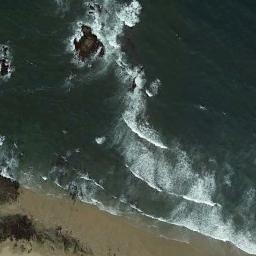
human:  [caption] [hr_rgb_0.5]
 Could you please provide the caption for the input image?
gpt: The waves were blowing by the beach .

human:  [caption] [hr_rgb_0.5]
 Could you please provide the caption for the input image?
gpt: Dark sea water with white waves and dark reefs .

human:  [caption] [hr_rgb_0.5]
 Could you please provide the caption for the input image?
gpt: The blue seawater lashes the rocks .

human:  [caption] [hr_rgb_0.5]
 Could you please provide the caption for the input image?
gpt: The beach with brown sand and a marine stack in the seawater .

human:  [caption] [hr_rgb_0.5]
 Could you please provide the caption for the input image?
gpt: There are many islands and reefs beside the beach .